Interaction volume radius: 5 \u00c5
Interaction volume height: 25 \u00c5
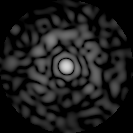
Disorder parameter: 0.8192